Question: I have a database with tables Teachers,Subjects and Teachers_Subjects in my android sqlite database.My tables have structure as shown in the image.
I need to query tables to get all subjects rows that are related to a single teacher. Initially I have the '_id' of the teacher.Using 'teachers _id' I need to find the subjects.According to me first I need to find all the rows in related to a Teacher and then make other query using the resulted rows and Subjects Table with to get all rows related to that teacher.I wanted to know is there any better way/query to accomplish this?If not then what should be the query for the solution mentioned above?
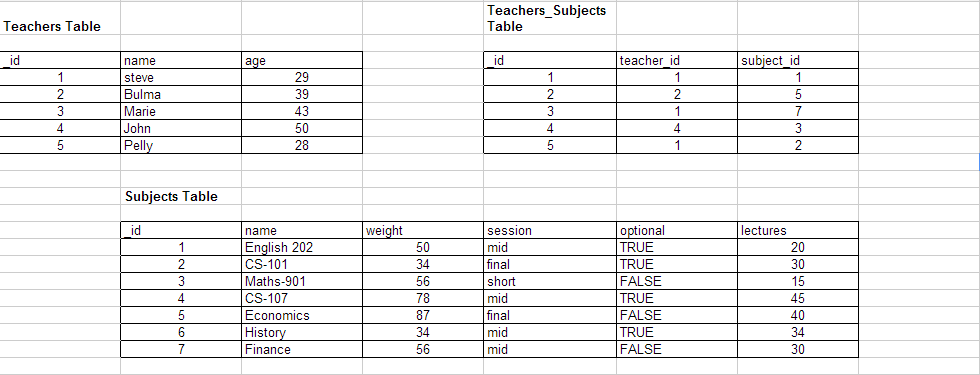
Answer: '''
SELECT Subjects.*
FROM Teachers_Subjects JOIN Subjects
ON Teachers_Subjects.subject_id = Subjects._id
WHERE Teachers_Subjects.teacher_id = ?
'''